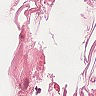
Metastatic tissue present: no